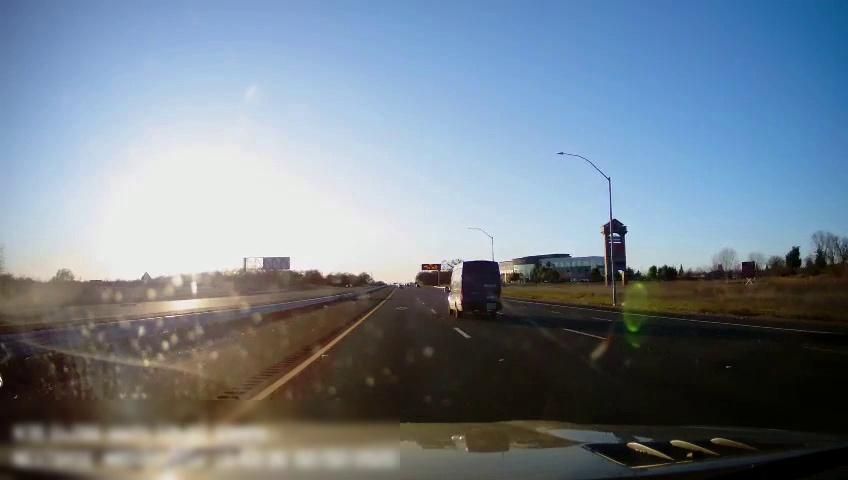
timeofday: Day
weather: Sunny
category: Drivable Space
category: Drivable Space
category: Vehicles | Truck
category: Lanes | Current Lane
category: Lanes | Current Lane
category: Lanes | Alternate Lane
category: Lanes | Alternate Lane
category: Lanes | Alternate Lane